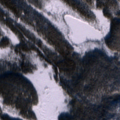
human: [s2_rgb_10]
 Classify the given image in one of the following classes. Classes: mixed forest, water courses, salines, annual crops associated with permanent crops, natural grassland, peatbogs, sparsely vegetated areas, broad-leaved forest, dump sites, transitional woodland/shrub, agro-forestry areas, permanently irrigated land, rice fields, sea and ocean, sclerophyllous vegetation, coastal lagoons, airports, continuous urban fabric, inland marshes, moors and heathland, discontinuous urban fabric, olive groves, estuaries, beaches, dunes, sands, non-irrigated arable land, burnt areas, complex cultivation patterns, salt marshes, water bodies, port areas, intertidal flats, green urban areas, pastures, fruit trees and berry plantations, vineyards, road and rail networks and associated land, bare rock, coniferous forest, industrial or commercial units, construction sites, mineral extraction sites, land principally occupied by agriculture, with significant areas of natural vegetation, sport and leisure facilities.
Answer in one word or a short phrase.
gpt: coniferous forest